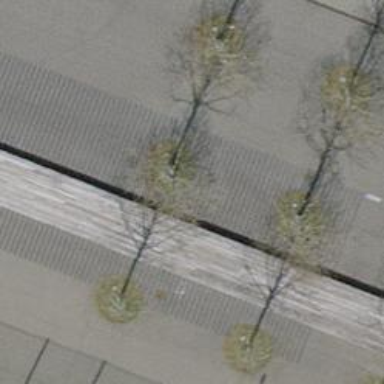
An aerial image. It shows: Brown bench in the vicinity.